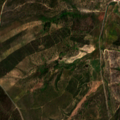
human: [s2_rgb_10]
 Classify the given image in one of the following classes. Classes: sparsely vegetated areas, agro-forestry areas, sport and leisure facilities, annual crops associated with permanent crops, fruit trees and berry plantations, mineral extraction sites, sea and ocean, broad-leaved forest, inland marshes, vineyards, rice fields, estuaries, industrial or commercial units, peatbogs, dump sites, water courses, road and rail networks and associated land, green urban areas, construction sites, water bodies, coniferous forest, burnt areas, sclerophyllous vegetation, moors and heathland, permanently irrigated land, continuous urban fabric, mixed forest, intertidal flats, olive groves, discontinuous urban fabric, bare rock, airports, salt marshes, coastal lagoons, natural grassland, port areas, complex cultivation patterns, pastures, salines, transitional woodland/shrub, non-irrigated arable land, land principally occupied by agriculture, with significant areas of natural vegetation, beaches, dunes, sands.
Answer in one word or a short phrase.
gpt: olive groves, complex cultivation patterns, land principally occupied by agriculture, with significant areas of natural vegetation, transitional woodland/shrub